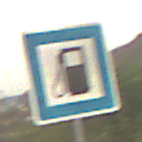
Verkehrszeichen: Tankstelle
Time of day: SunriseSunset
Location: Outdoor (Nature)
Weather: PartlyCloudy
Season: NotSpecified
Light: Natural